Question: Determine whether the two graphs given in the figure are isomorphic. If you think they are isomorphic, answer 1; if you think they are not isomorphic, answer 0.
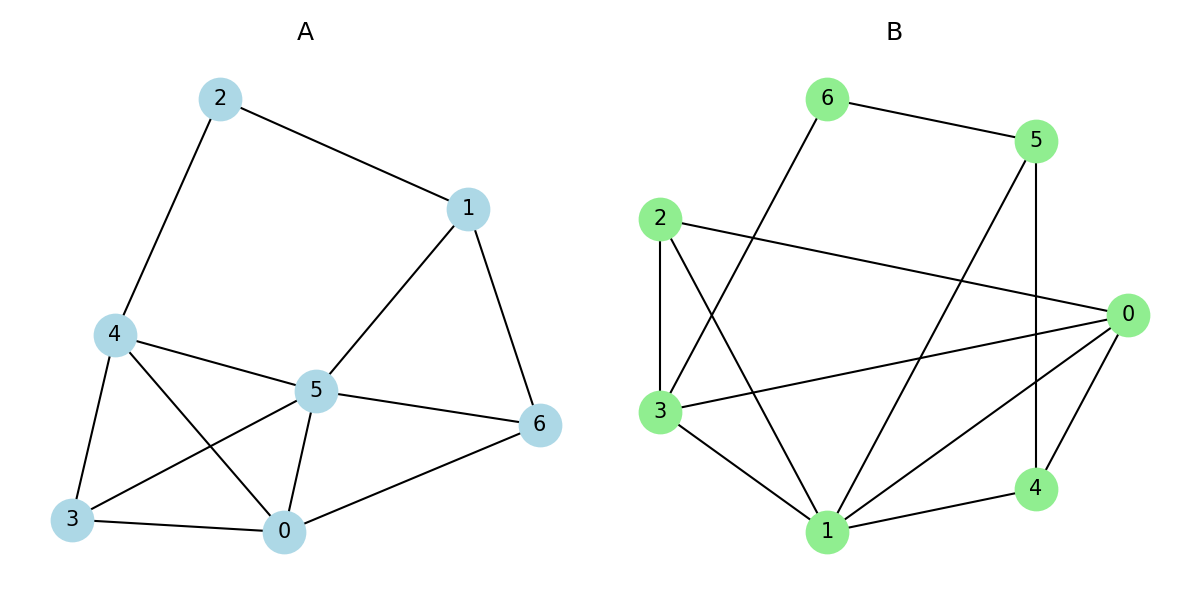
Answer: 1